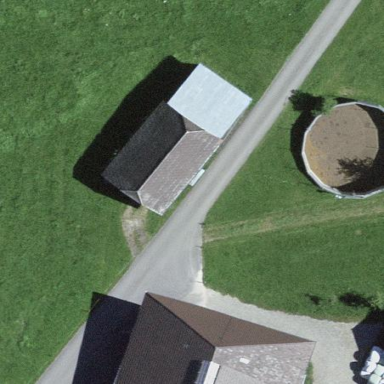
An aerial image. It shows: Rural barn.